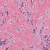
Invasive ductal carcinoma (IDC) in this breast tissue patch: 1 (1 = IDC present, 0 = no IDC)